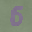
Label: 6